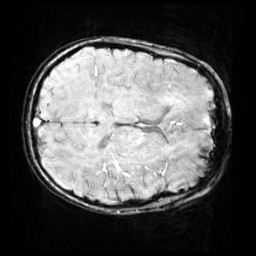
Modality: SWI
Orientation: axial
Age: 10
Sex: female
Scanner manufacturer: siemens
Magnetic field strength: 3 T
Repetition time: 0.027 s
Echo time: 0.02 s